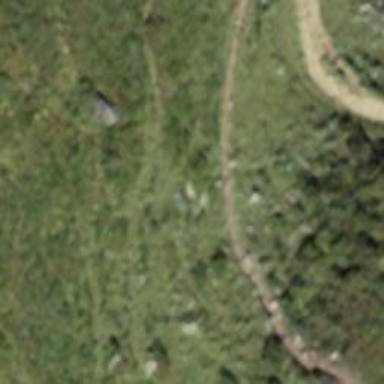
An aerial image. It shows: Unpaved path.